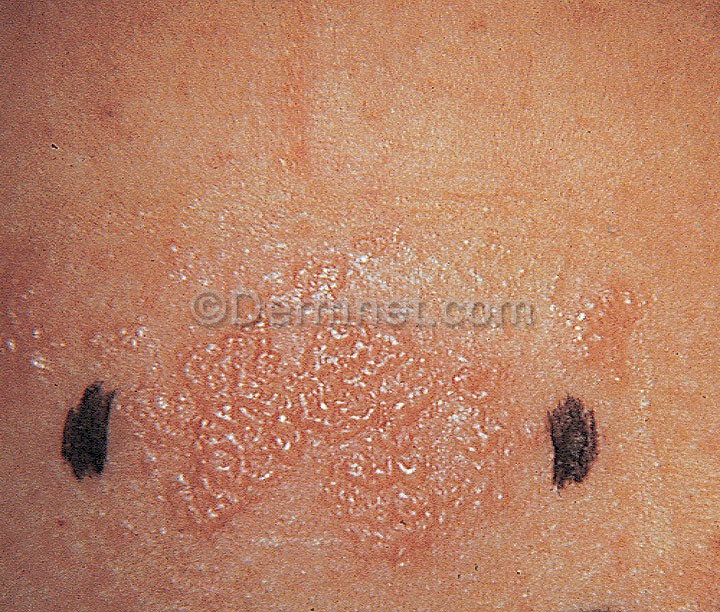
Disease: Poison Ivy Photos and other Contact Dermatitis